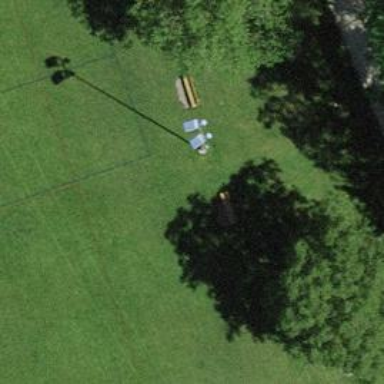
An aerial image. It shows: Mast structure.